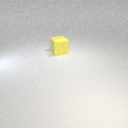
large yellow rubber cube